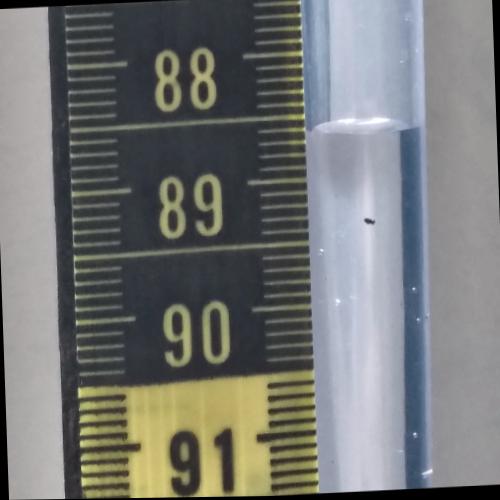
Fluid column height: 88.6 cm